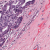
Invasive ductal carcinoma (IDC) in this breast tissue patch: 0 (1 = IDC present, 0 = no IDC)